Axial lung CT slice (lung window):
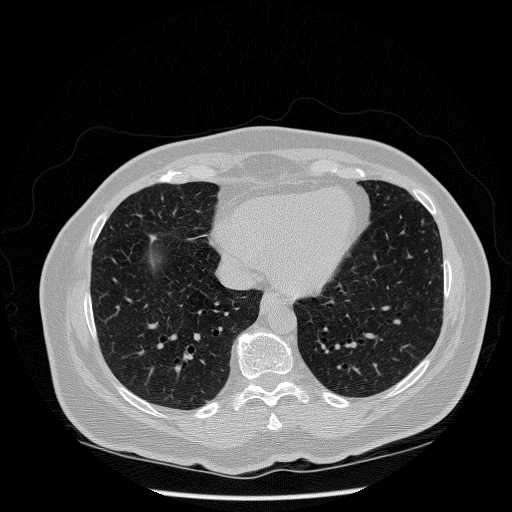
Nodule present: no